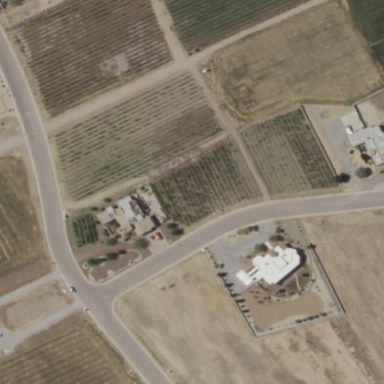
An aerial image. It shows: Vineyard where grapes are grown.